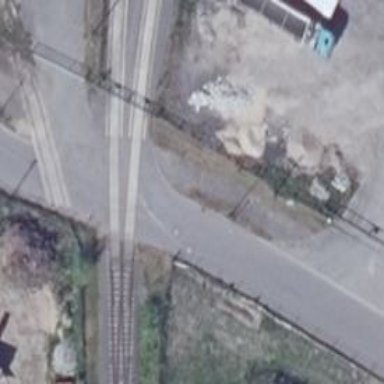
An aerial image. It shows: Level crossing along the railway.